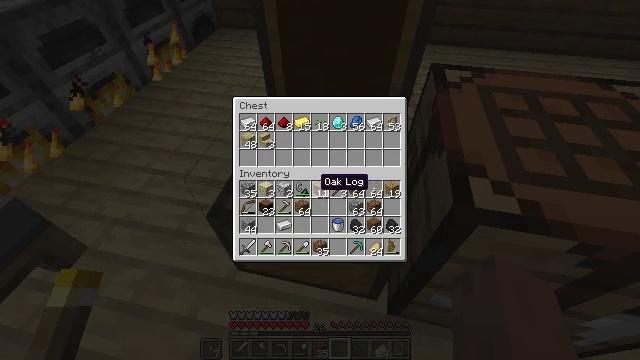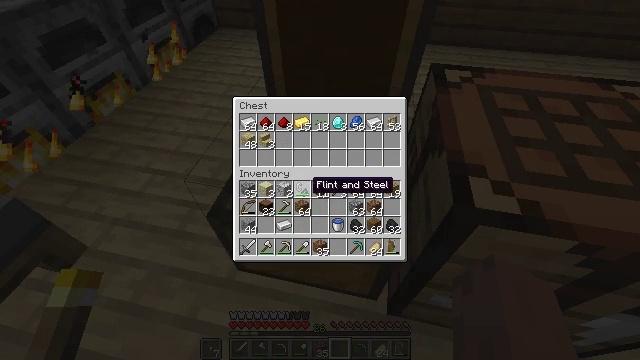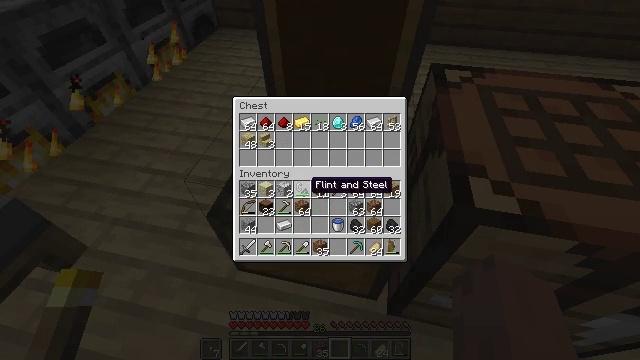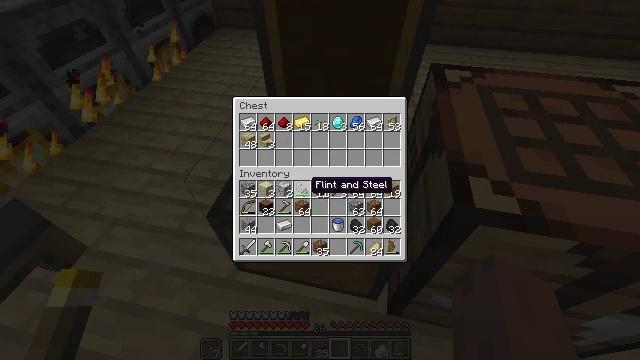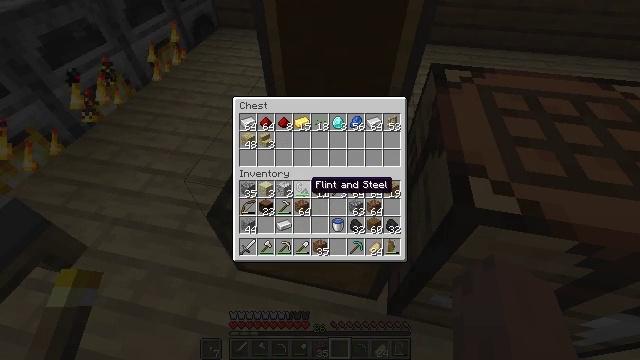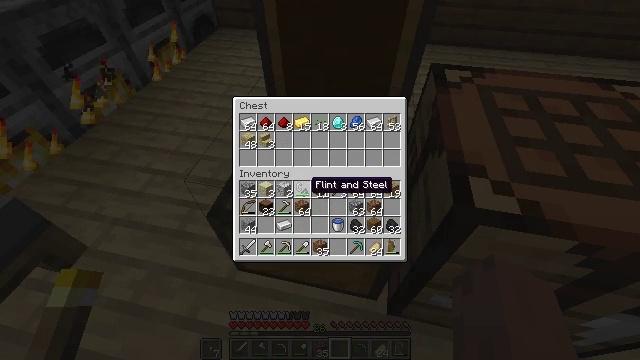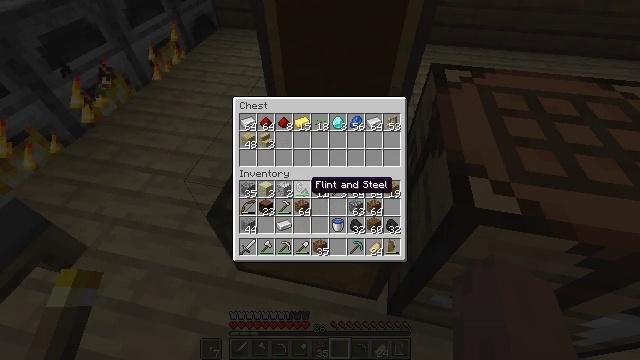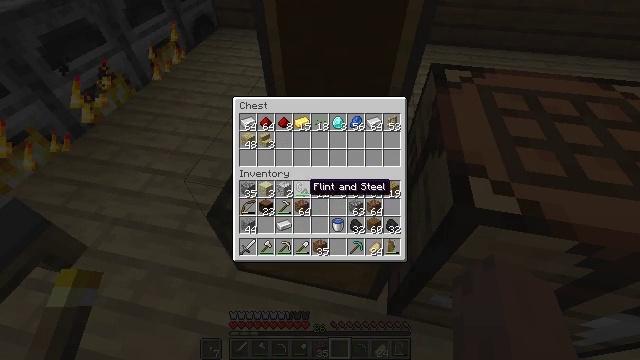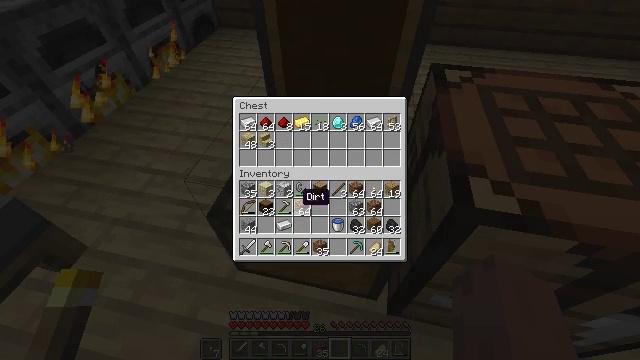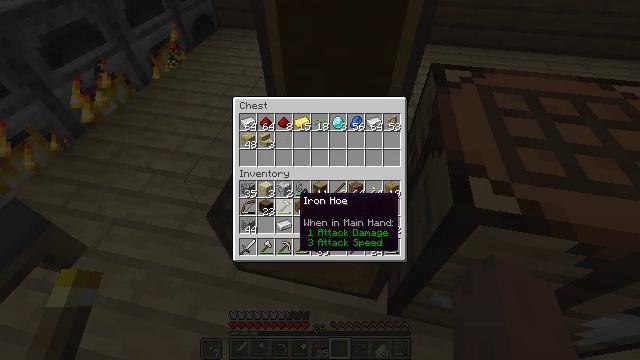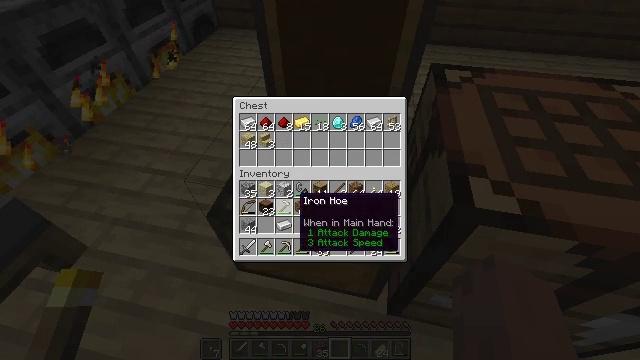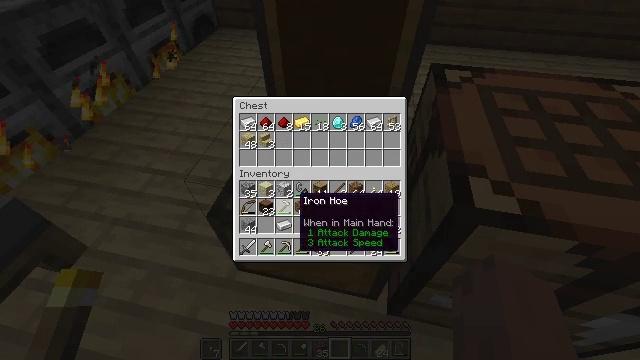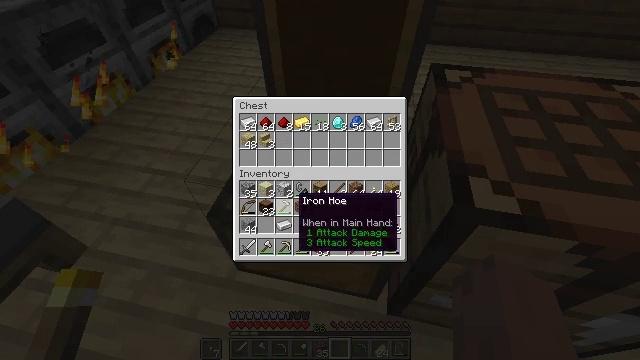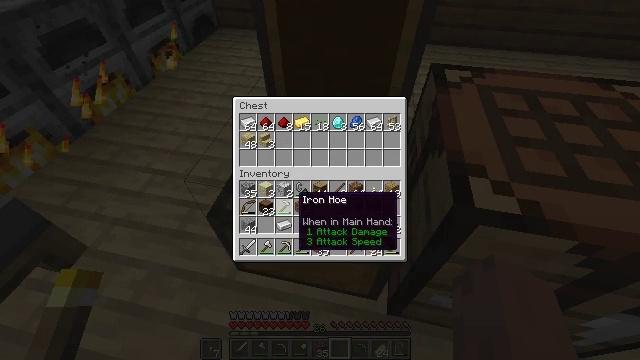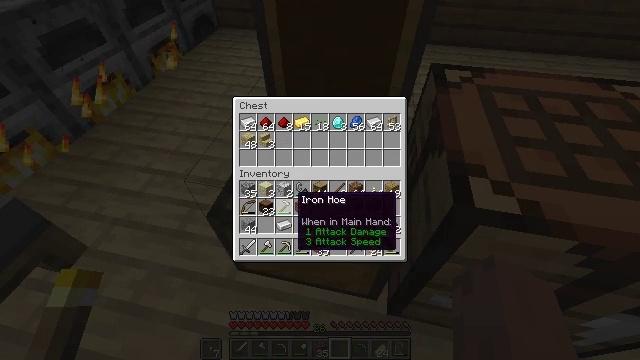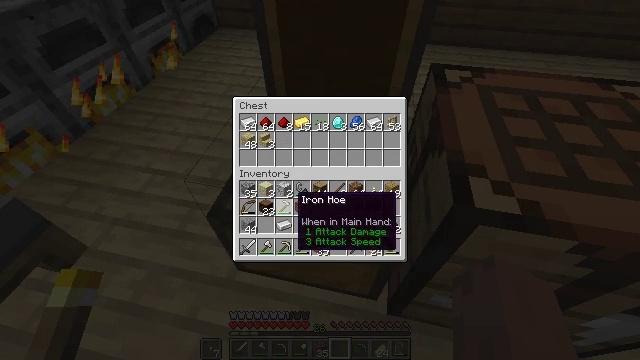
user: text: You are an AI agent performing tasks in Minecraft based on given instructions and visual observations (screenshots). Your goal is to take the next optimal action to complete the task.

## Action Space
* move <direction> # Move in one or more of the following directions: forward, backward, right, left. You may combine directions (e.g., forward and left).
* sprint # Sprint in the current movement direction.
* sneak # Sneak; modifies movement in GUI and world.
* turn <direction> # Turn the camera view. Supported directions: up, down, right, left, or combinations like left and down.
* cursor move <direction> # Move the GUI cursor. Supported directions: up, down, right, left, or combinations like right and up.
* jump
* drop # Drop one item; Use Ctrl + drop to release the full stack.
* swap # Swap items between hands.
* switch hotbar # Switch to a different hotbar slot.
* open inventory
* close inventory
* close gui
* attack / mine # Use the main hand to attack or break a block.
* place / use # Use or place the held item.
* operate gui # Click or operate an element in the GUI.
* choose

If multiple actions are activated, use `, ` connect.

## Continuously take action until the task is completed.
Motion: motion action
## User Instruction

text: craft item air
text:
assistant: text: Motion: turn left
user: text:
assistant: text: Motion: no_op
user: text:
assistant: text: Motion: no_op
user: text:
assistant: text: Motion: no_op
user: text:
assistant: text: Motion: no_op
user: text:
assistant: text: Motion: no_op
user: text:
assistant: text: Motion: no_op
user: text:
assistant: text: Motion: turn left and down
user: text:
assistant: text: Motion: no_op
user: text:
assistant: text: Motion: no_op
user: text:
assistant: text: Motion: no_op
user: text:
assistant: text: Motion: no_op
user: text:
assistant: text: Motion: no_op
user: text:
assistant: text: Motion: no_op
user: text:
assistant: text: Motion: no_op
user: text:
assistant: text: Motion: no_op
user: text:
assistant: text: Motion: no_op
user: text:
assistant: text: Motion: no_op
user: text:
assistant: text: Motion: no_op
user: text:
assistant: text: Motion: turn left
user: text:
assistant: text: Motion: no_op
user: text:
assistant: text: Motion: turn up
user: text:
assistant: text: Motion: no_op
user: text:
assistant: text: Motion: no_op
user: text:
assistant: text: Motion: turn up
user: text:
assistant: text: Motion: no_op
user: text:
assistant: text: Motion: no_op
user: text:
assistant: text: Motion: no_op
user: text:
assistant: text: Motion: no_op
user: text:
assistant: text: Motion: no_op